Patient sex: M
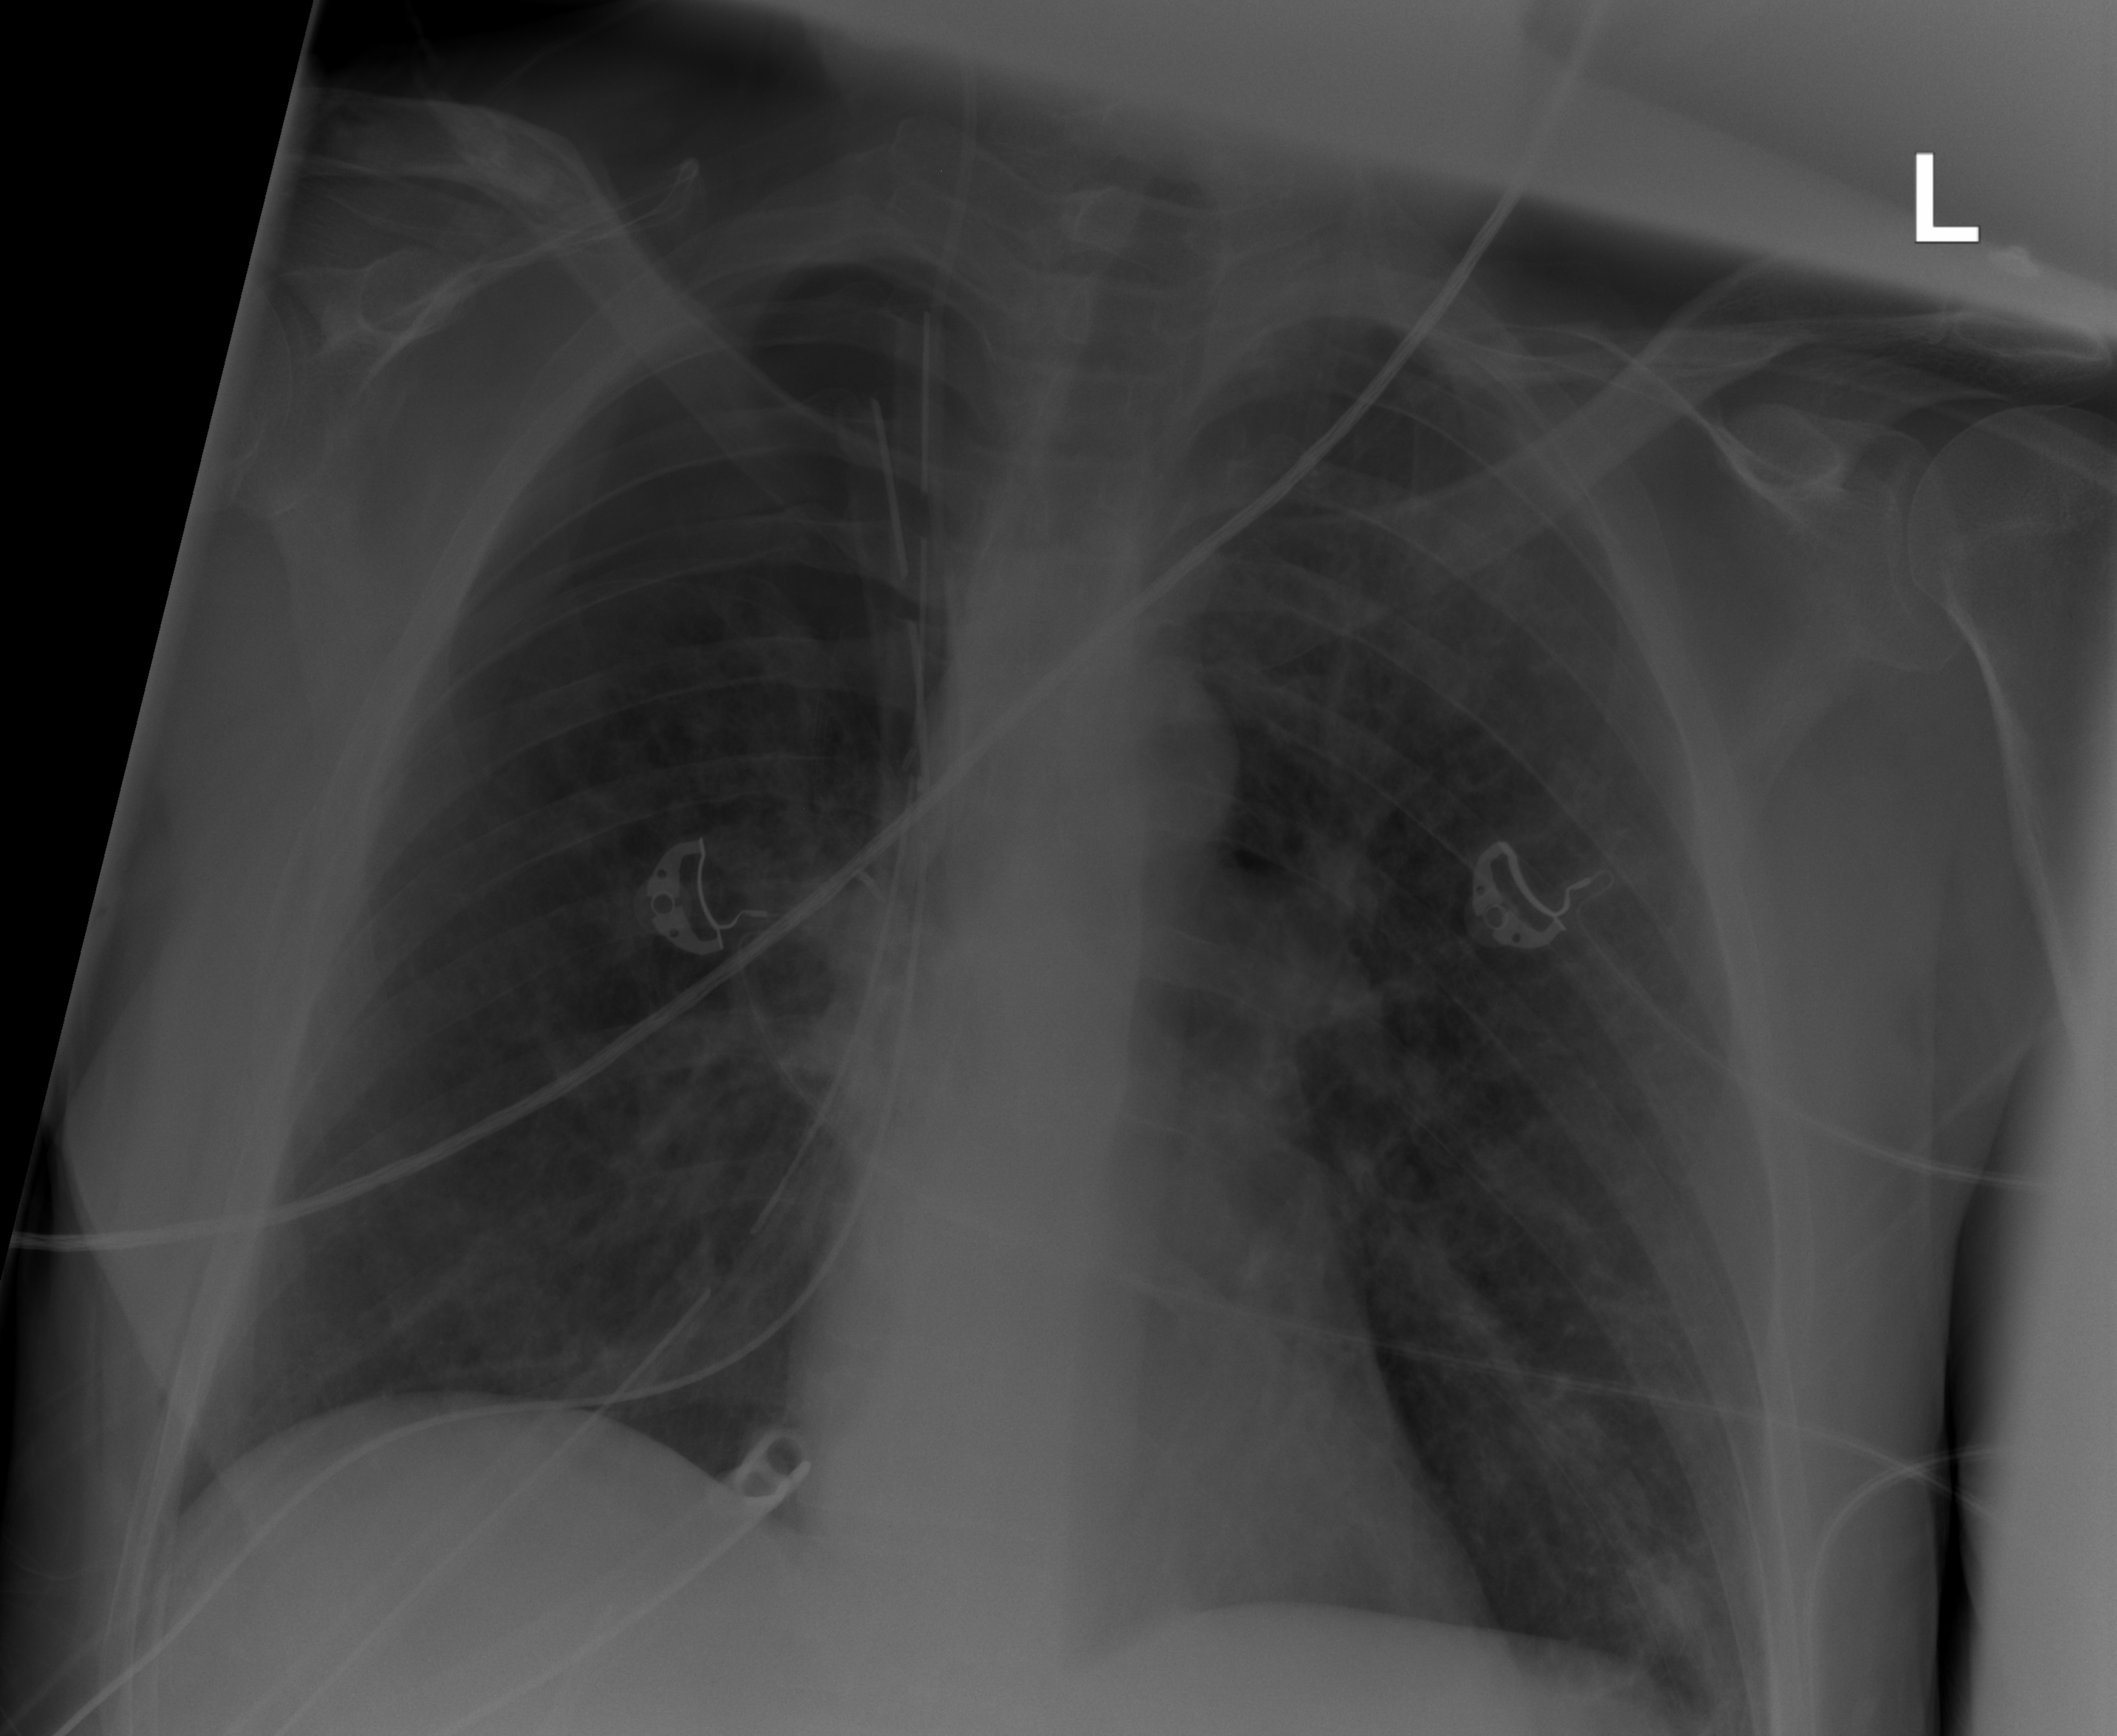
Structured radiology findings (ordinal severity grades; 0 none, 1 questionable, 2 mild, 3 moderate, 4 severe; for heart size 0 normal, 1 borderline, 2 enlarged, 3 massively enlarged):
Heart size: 0
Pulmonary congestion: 0
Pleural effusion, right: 0
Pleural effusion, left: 0
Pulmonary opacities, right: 0
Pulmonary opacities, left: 0
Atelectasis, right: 2
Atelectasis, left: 2